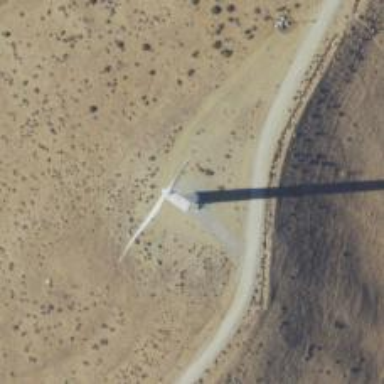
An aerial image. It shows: Wind generator using wind turbines of horizontal axis.